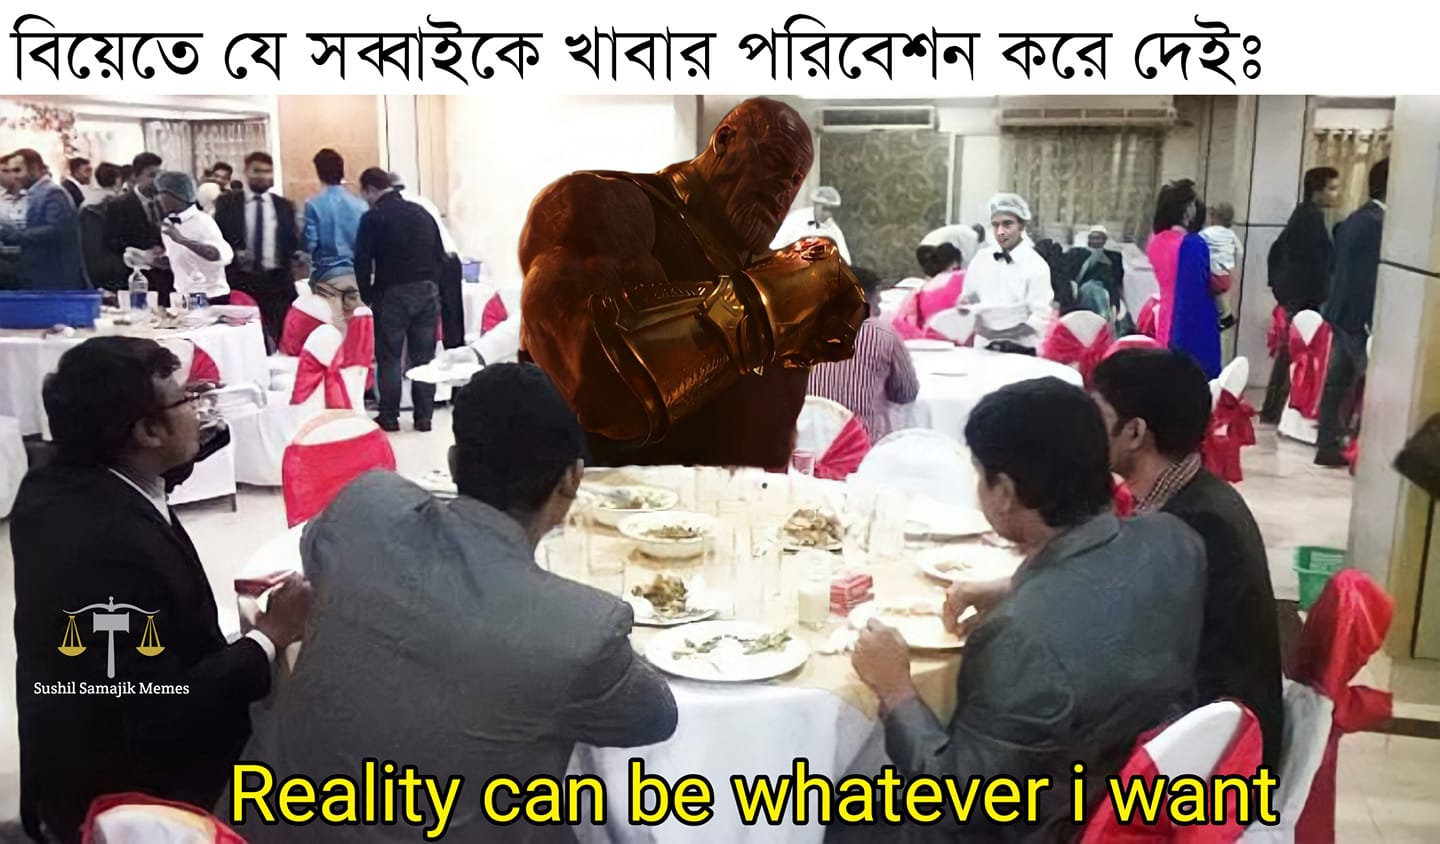
Caption: বিয়েতে যে সব্বাইকে খাবার পরিবেশন করে দেইঃ      Reality can be whatever i want
Label: non-hate